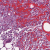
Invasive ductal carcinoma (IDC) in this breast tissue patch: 0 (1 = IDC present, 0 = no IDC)